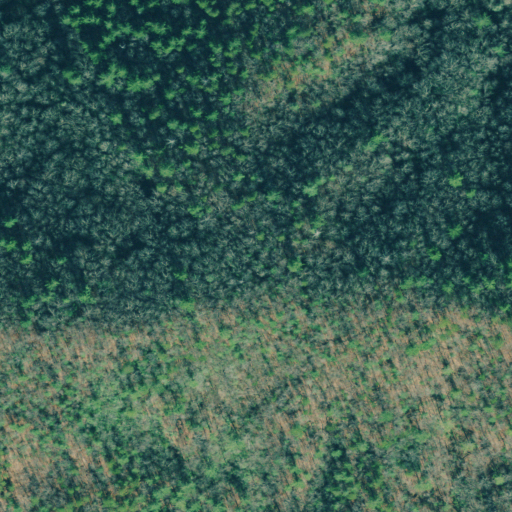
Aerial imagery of ridge(s) in Georgia named Sawmill Ridge containing mixed forest, deciduous forest, and evergreen forest